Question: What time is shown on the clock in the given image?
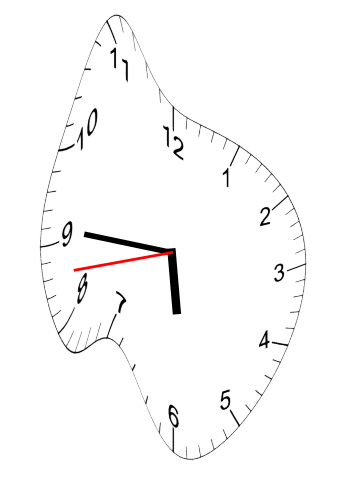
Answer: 05:45:43